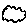
Label: cloud